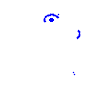
Particle: electron